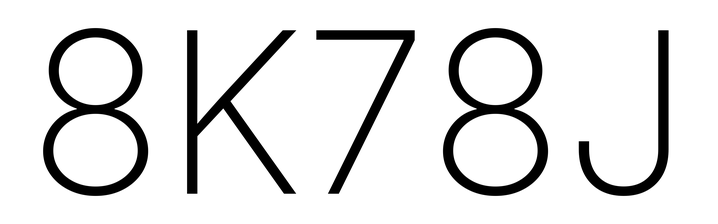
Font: Inter_ExtraLight